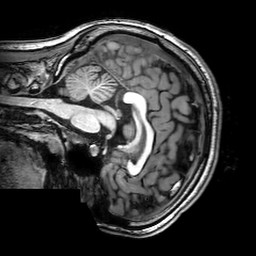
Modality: T1w
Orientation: sagittal
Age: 19
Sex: female
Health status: healthy
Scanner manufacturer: philips
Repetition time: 0.008202 s
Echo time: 0.00376 s